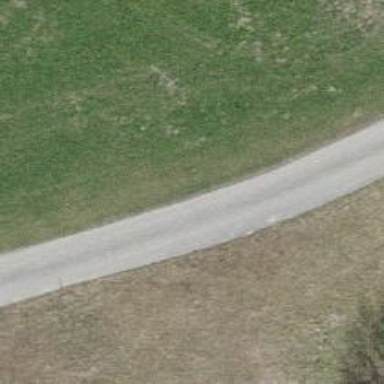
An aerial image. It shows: Well-maintained track road of grade 1.